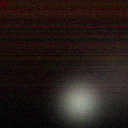
Screen state: off